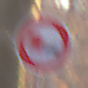
Verkehrszeichen: UeberholverbotKraftfahrzeuge
Umgebung: Outdoor, Nature
Tageszeit: SunriseSunset
Wetter: Clear
Licht: Natural
Jahreszeit: Autumn
Kontrast: HighContrast